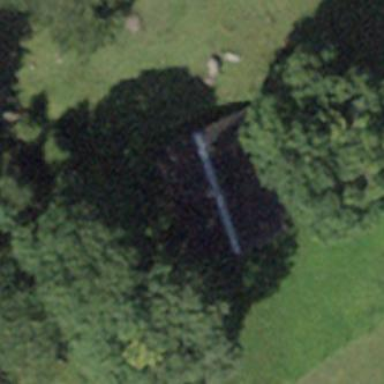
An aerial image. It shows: Cabin is depicted in the image.